Question: I've got an <URL>. After the animation is finished, the letters should begin to drip downward as though the text had been written in paint. The only solution I've come up with is to do it as a gif.
Is it possible to manipulate the path of the SVG after its drawn to create the effect?
'''
<svg version="1.1" id="Layer_3" xmlns="http://www.w3.org/2000/svg" xmlns:xlink="http://www.w3.org/1999/xlink" x="0px" y="0px"
viewBox="-510.061 200.082 424.13 251.322" style="enable-background:new -510.061 200.082 424.13 251.322;" xml:space="preserve" preserveAspectRatio="xMidYMid meet">
<path class="path" fill="#FFFFFF" stroke="url(#g)" stroke-width="14" stroke-miterlimit="4" d="M-452.825,292.283
c-38.797-6.45-55.673,31.665-54.141,39.691c0.623,3.262,1.864,2.683,6.84,2.886c3.018,0.123,12.397-2.326,16.621-5.22
c9.716-6.655,13.538-11.867,13.538-11.867c1.06-1.231,2.76-1.456,4.78-1.316c1.963,0.136,15.194,26.35,15.847,27.428
c12.207,20.147,9.337,62.703,8.847,65.677c-3.361,20.419-33.532,55.715-42.439,29.547c-26.299-77.26,38.171-82.38,44.621-80.93
c13.822,3.106,12.376-10.28,11.743-13.3c-1.432-6.83-2.462-9.788-4.061-13.002c-4.008-8.06-8.904-16.999-8.176-17.467
c0.609-0.391-1.198,9.376,3.546,8.939c5.93-0.547,2.76-11.961,10.312-17.145c8.707-5.976,12.009-7.347,11.635-6.931
c-4.204,4.679-18.594,13.802-19.442,18.848c-1.09,6.479-1.73,27.306,13.344,32.355c6.558,2.197,35.442-58.24,37.348-68.115
c1.724-8.93-0.305-10.748-0.858-11.172c-2.443-1.871-6.648,0.054-7.167,0.292c-7.02,3.215-10.192,8.651-10.74,10.289
c-2.197,6.558-3.699,15.481,1.89,18.896c5.971,3.649,9.229,4.618,15.819-9.204c2.064-4.329,4.088-11.676,4.114-13.368
c0.07-4.595,1.431-4.653,2.944-0.539c8.273,22.494,16.686,19.444,30.462,34.976c5.15,5.807,21.282,23.499,31.24,63.769
c0.928,3.752-6.903,6.553-8.139,2.891c-8.315-24.633-10.271-34.758-15.895-50.381c-15.16-42.111-1.753-13.414-28.475-71.059
c1.661-1.142,6.421-3.193,11.871-4.381c5.702-1.242,14.565-1.38,15.939,5.132c1.989,9.427-12.222,18.347-15.609,28.852
c-6.35,19.69,0.48,32.902,5.927,29.905c34.808-19.149,27.865-13.051,31.663-20.621c1.556-3.102,0.943-9.097,0.931-12.031
c-0.061-14.49-19.911-58.049-21.116-57.597c-1.317,0.494,21.932,65.597,25.712,64.607c2.049-0.537-9.917-16.161-6.63-26.456
c0.884-2.767,1.444-7.339,8.422-7.099c19.793,0.683,20.382,29.092,24.906,34.772c2.265,2.843,9.185-24.448-3.663-60.94
c16.114,37.598,13.059,48.655,12.918,47.193c-3.072-31.917,1.788-49.326,20.006-50.841c9.18-0.764,16.58-1.225,16.58-1.225
s-35.881,3.339-36.249,17.898c-0.16,6.348,6.265,16.546,12.222,17.616c13.478,2.42,31.955-14.112,39.648-39.058
c2.094-6.789,22.84-20.669,23.074-20.388c0.415,0.498-49.858,35.959,7.977,20.739c32.55-8.566,25.661,19.843-8.652,30.146
c-29.735,8.929-31.283,17.326-71.967,30.749c-70.138,23.141-90.571,28.35-126.316,46.254c-40.064,20.067-60.502,35.66-60.502,35.66
s228.985-125.861,373.43-146.017"/>
<linearGradient id="g">
<stop offset="0.10" stop-color="#0ef1ff"/>
<stop offset="0.15" stop-color="#37c8ff"/>
<stop offset="0.20" stop-color="#58a7ff"/>
<stop offset="0.25" stop-color="#7a85ff"/>
<stop offset="0.30" stop-color="#ac53ff"/>
<stop offset="0.35" stop-color="#d22dff"/>
<stop offset="0.40" stop-color="#f20dff"/>
<stop offset="0.45" stop-color="#fe4cb8"/>
<stop offset="0.50" stop-color="#fe7394"/>
<stop offset="0.55" stop-color="#fd9376"/>
<stop offset="0.60" stop-color="#fdb05b"/>
<stop offset="0.65" stop-color="#fccf3e"/>
<stop offset="0.70" stop-color="#faec21"/>
<stop offset="0.75" stop-color="#d4c81c"/>
<stop offset="0.80" stop-color="#a49b15"/>
<stop offset="0.85" stop-color="#7d7610"/>
<stop offset="0.90" stop-color="#57520b"/>
<stop offset="0.95" stop-color="#353207"/>
<stop offset="1" stop-color="#000000"/>
</linearGradient>
</svg>
'''

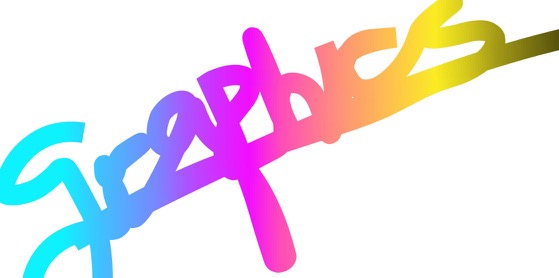
Answer: You can render the SVG to a Canvas (at runtime) and then do pixel manipulation.
<URL>
An alternative approach would be to include "dripping paint" graphic elements in your SVG that are hidden initially, but are then revealed by changing their opacity, or animating the drip shapes.